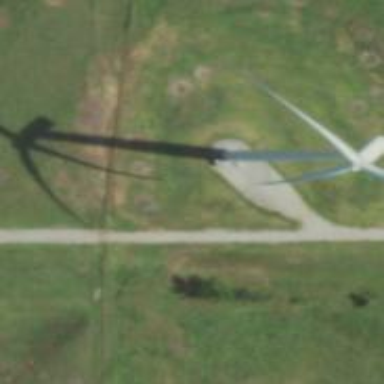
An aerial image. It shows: Wind generator powered by horizontal-axis wind turbine.